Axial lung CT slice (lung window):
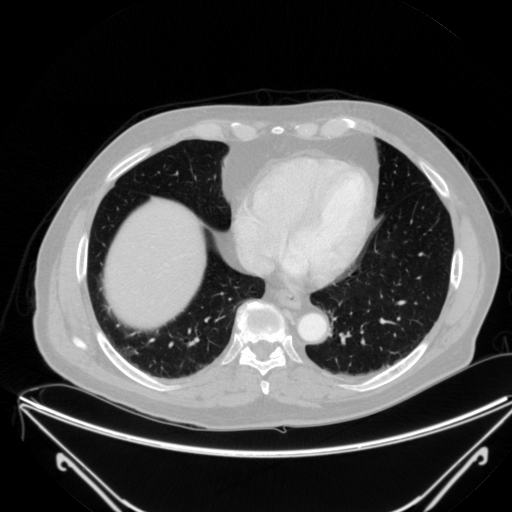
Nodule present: no